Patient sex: F
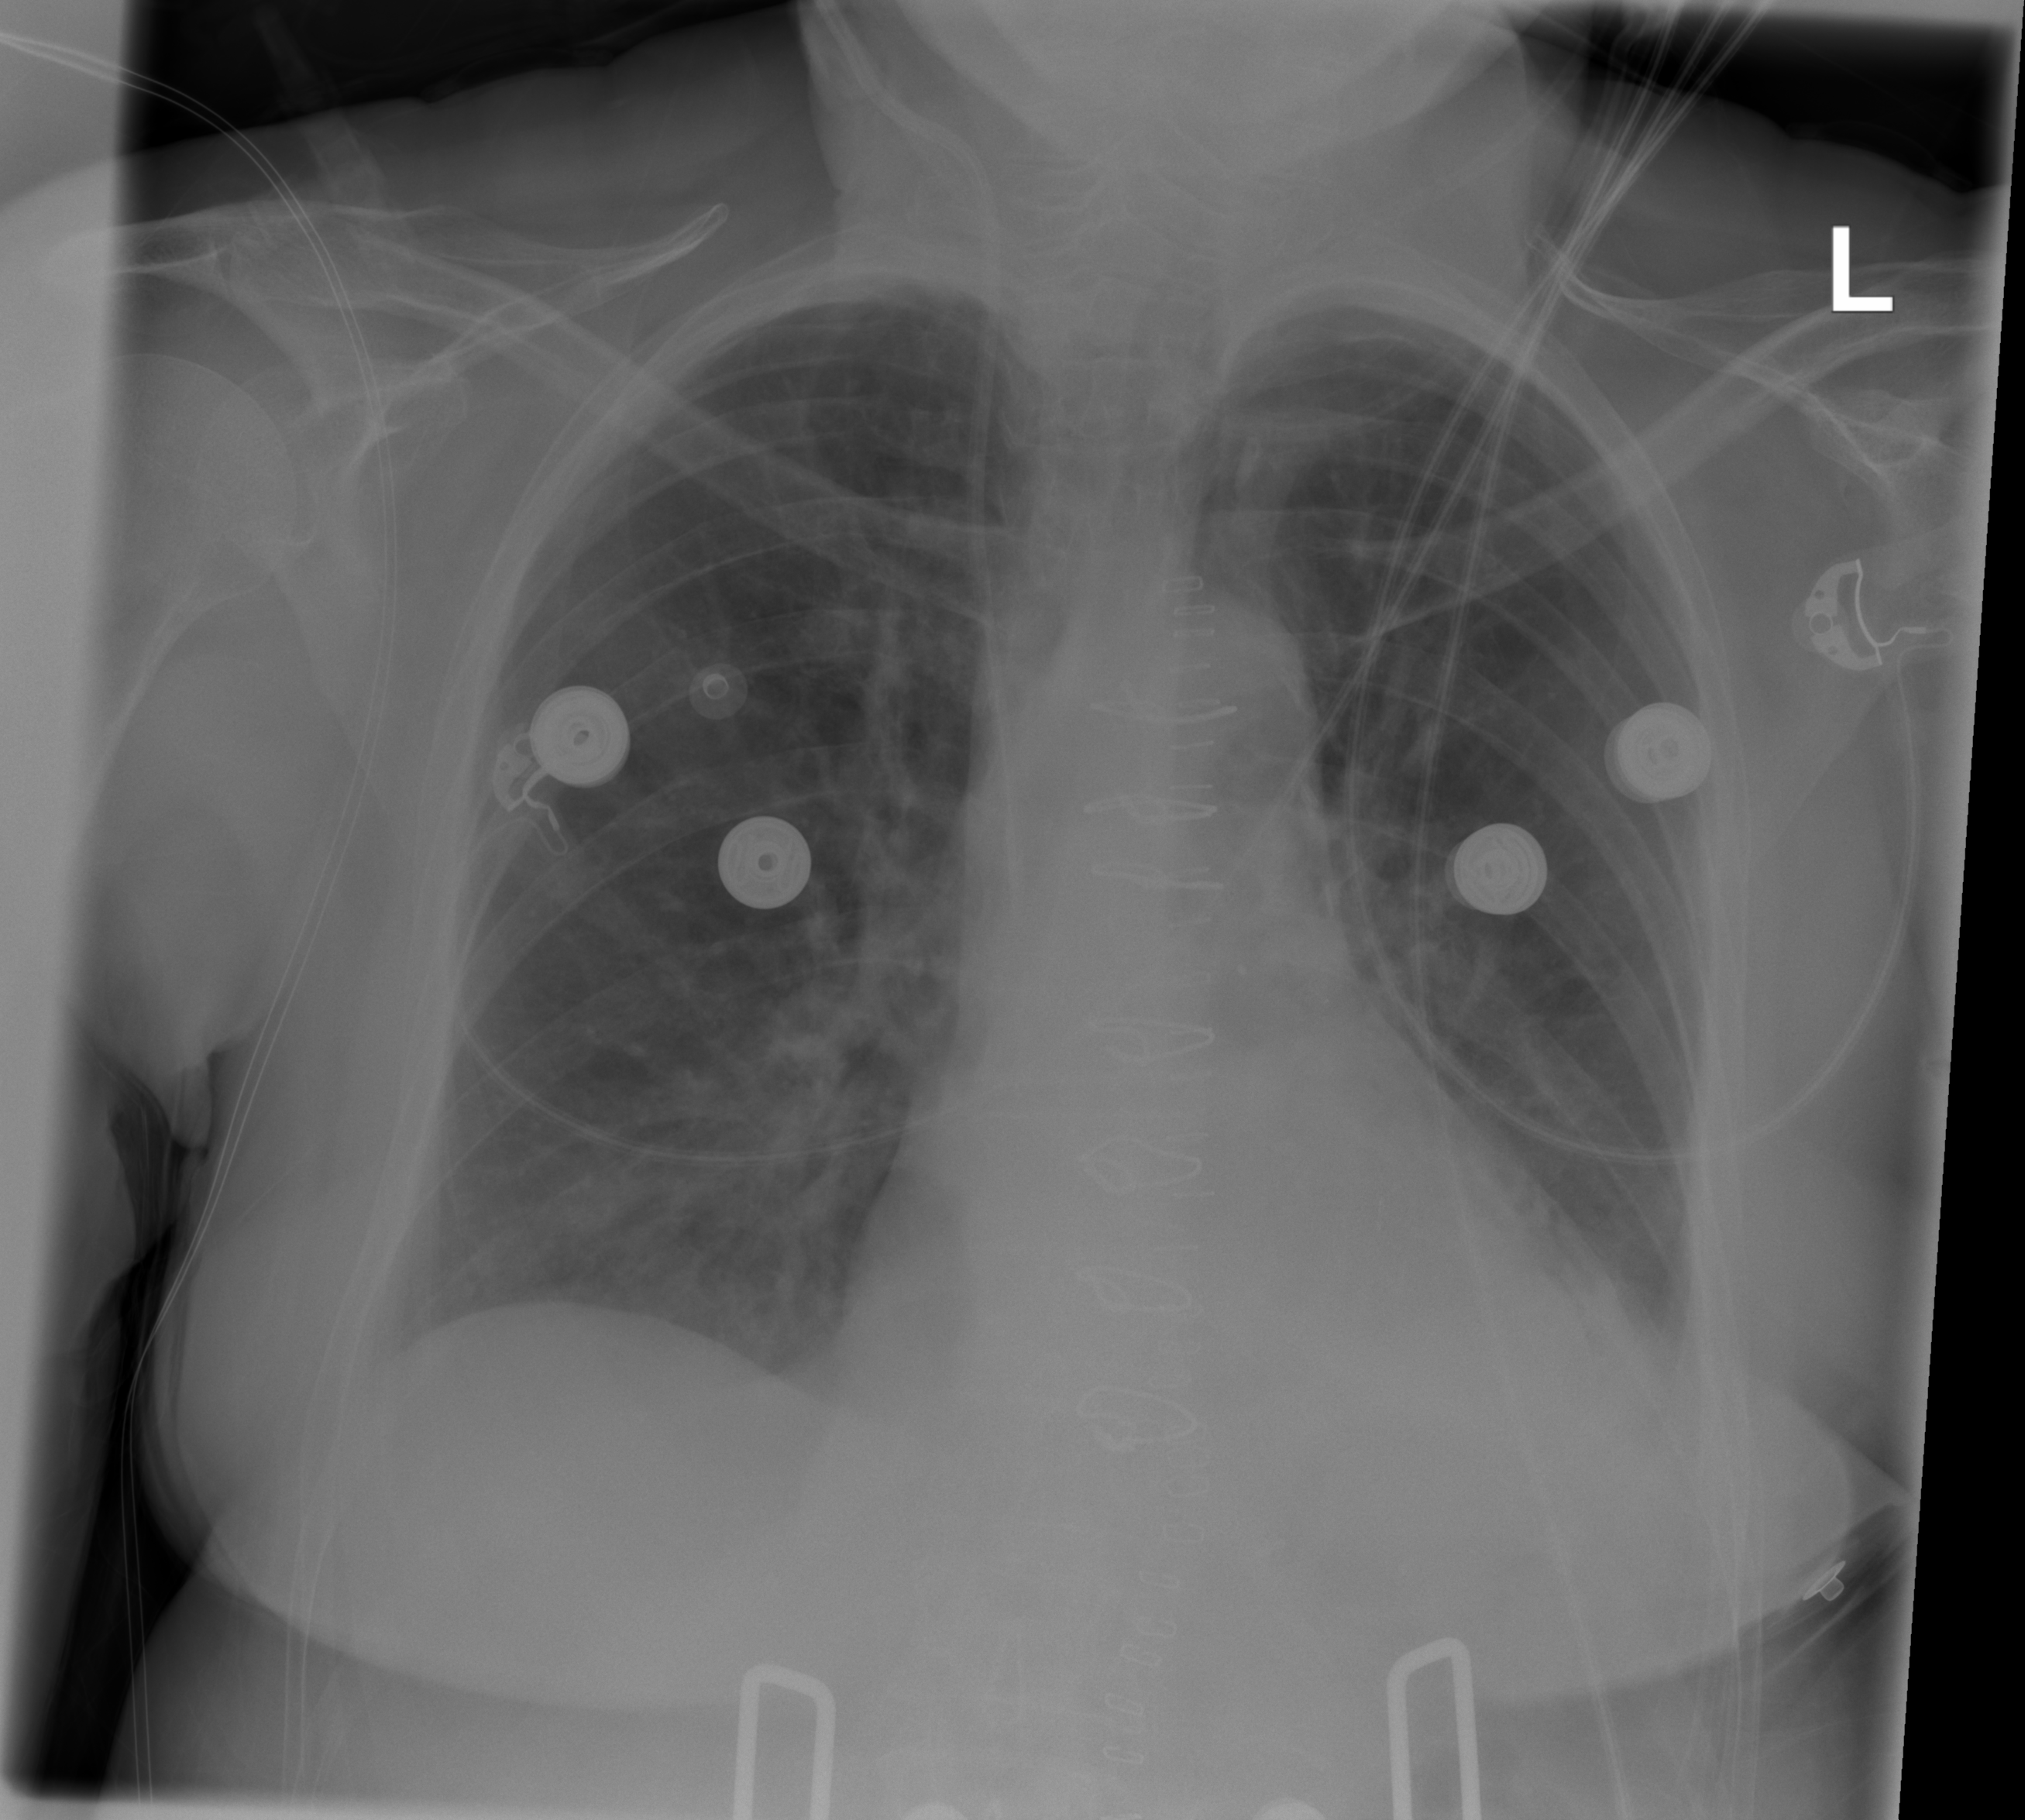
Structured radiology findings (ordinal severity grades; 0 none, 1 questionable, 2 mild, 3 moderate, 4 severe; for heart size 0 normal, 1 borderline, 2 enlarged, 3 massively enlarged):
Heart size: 0
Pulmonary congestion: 0
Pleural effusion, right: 2
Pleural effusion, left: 2
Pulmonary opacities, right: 0
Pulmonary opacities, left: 0
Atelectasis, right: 2
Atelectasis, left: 2